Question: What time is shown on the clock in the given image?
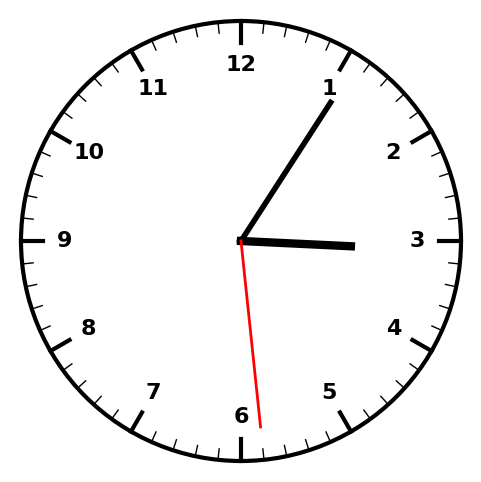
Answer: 03:05:29